Aerial crown-view tile of a tropical tree (Barro Colorado Island, Panama), acquired 20240611:
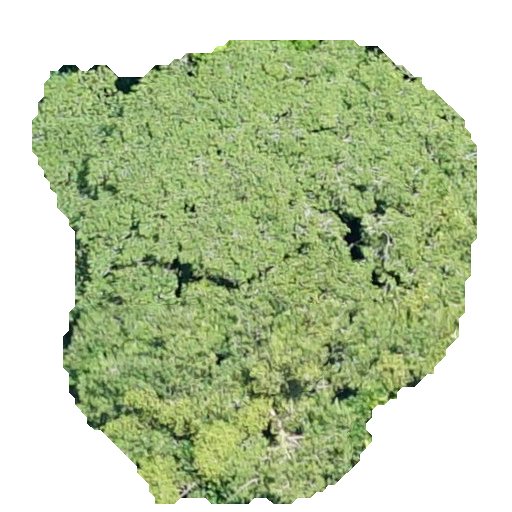
Species: Virola surinamensis
GBIF accepted scientific name: Virola surinamensis
Crown area: 249.673 m²